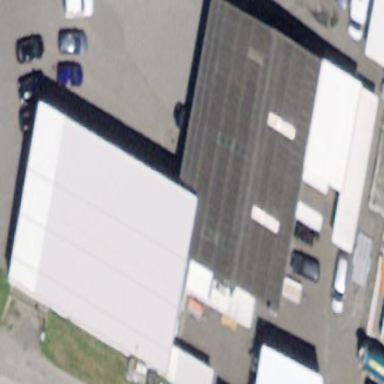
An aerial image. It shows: Car repair shop located in building.